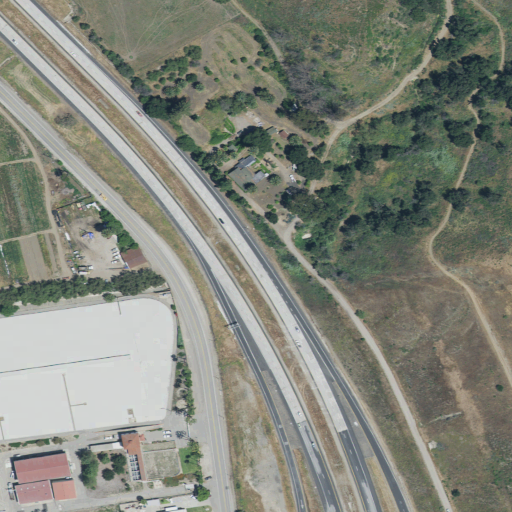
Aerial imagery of valley in California named Weldon Canyon containing grassland, low intensity development, medium intensity development, shrub, high intensity development, mixed forest, open development, and herbaceous wetlands